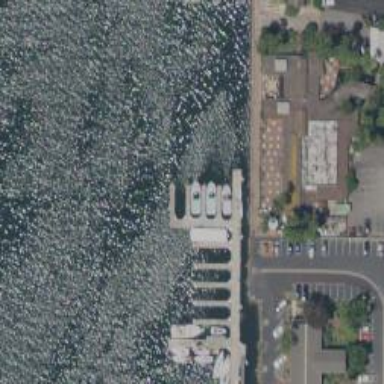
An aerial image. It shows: Man-made pier.